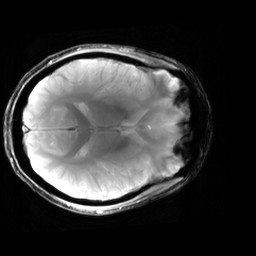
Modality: T2starw
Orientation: axial
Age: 19
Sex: female
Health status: healthy
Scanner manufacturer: siemens
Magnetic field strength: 3 T
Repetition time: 0.7 s
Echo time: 0.02 s